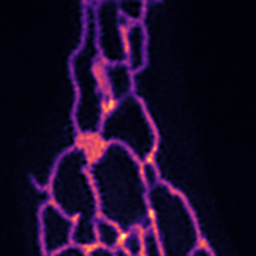
Label: Super-resolution ER image